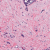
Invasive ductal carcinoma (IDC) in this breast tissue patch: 1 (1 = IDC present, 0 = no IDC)